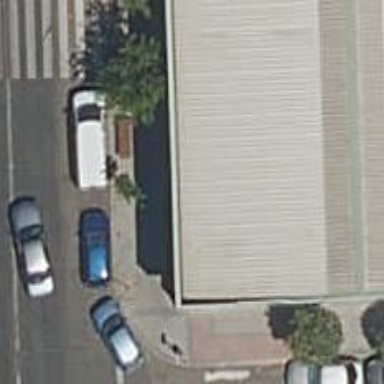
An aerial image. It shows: Parking area with surface.